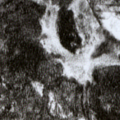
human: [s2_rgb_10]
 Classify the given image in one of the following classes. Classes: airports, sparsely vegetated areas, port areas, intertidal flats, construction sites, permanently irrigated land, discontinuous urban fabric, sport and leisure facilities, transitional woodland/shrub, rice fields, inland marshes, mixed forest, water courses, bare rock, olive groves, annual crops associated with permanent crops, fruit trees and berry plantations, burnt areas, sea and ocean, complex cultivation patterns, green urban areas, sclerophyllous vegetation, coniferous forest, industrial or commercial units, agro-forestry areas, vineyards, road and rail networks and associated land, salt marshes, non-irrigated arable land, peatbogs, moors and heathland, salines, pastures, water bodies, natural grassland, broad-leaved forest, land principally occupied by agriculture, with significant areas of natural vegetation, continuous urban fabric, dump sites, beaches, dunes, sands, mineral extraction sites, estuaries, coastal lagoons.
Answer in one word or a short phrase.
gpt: coniferous forest, mixed forest, transitional woodland/shrub